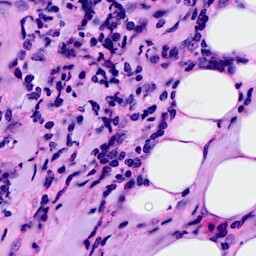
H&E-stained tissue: Breast